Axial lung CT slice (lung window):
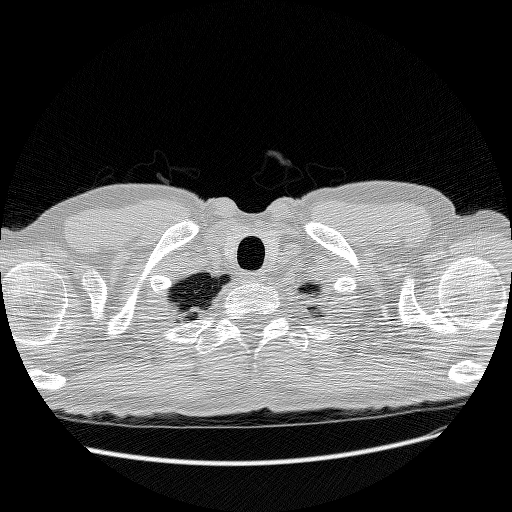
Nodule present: no